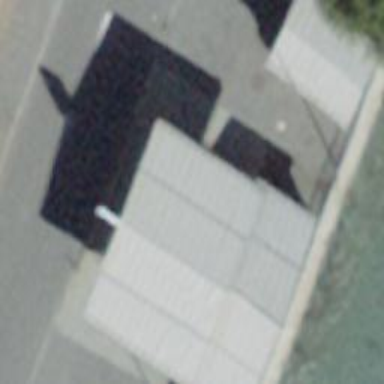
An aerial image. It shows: Kiosk near fuel station.